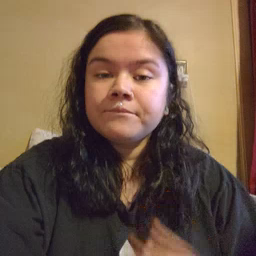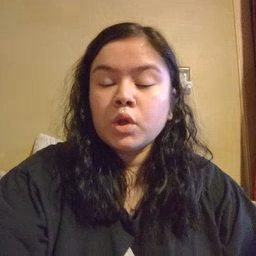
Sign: room